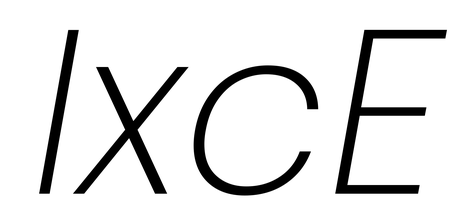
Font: Poppins-ExtraLightItalic